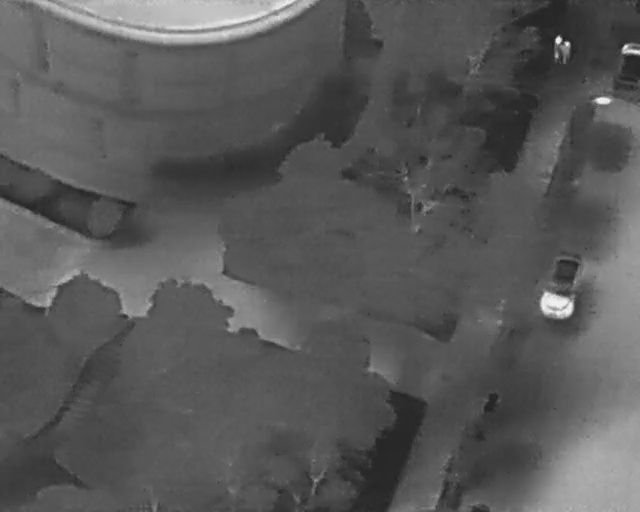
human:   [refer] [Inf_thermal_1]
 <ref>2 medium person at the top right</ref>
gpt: <box>[[86, 8, 90, 11, 2], [84, 8, 89, 10, 2]]</box>

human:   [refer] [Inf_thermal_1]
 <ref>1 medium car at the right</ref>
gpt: <box>[[82, 52, 92, 59, 11]]</box>